Aerial crown-view tile of a tropical tree (Barro Colorado Island, Panama), acquired 20240611:
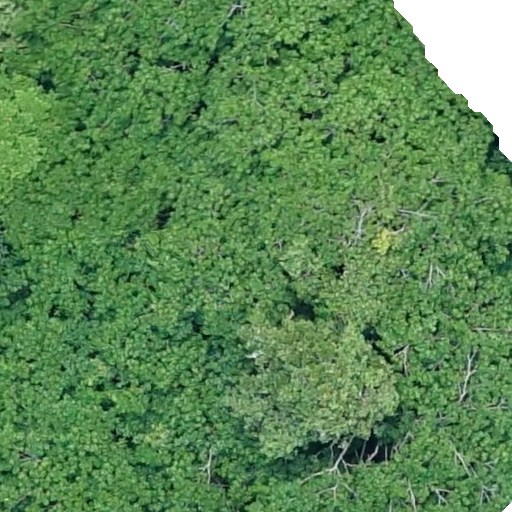
Species: Hura crepitans
GBIF accepted scientific name: Hura crepitans
Crown area: 534.819 m²